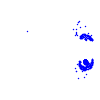
Particle: electron